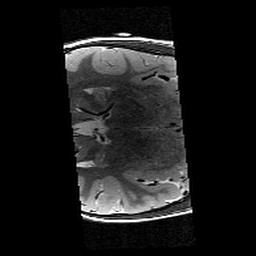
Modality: T2w
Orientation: axial
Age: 8
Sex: male
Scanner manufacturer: siemens
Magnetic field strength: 3 T
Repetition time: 9.23 s
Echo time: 0.067 s